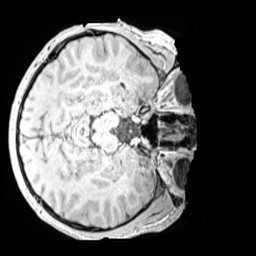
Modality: MP2RAGE
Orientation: axial
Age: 13
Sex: male
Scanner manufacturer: siemens
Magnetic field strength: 3 T
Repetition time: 4 s
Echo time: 0.00299 s